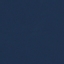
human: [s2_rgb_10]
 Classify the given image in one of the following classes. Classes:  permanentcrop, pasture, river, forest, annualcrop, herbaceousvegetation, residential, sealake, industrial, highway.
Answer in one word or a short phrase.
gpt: SeaLake